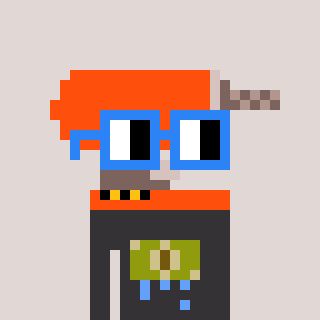
a pixel art character with square blue glasses, a drill-shaped head and a grayscale-colored body on a warm background